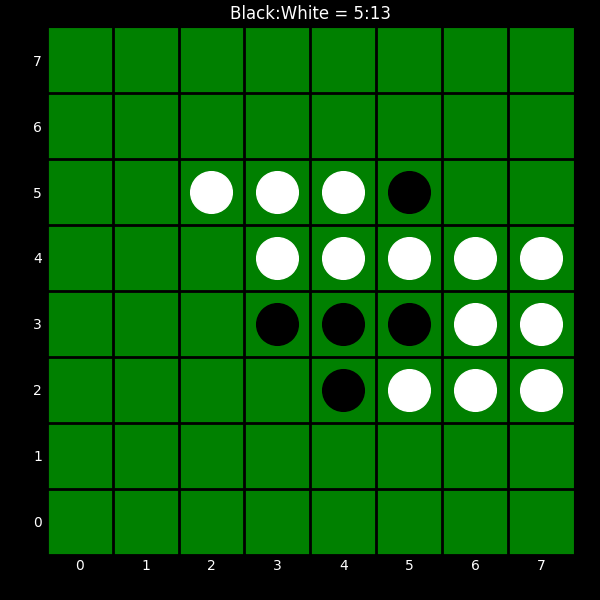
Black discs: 5
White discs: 13